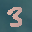
Label: 3